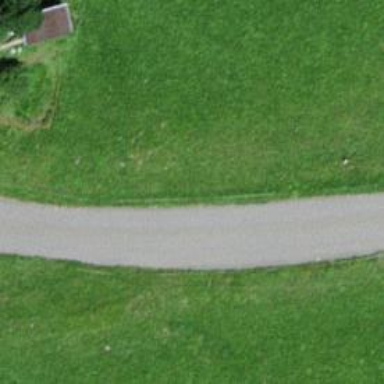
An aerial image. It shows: Unclassified road with asphalt surface.